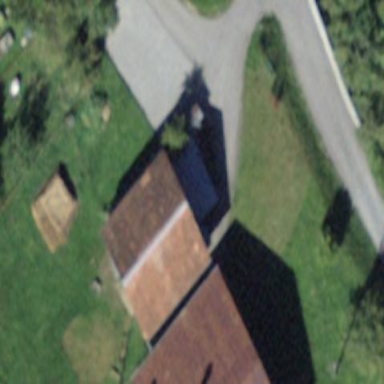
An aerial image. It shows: Barn.